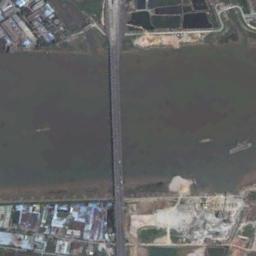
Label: bridge